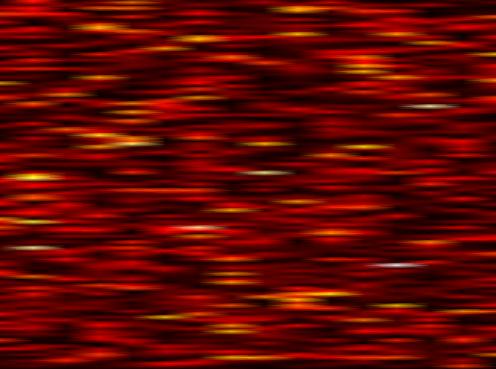
Label: OFDM